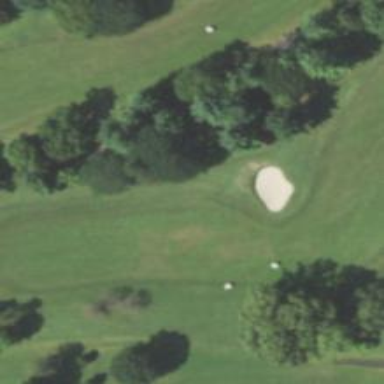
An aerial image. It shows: Golf fairway surrounded by grass.